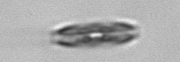
Label: pennate